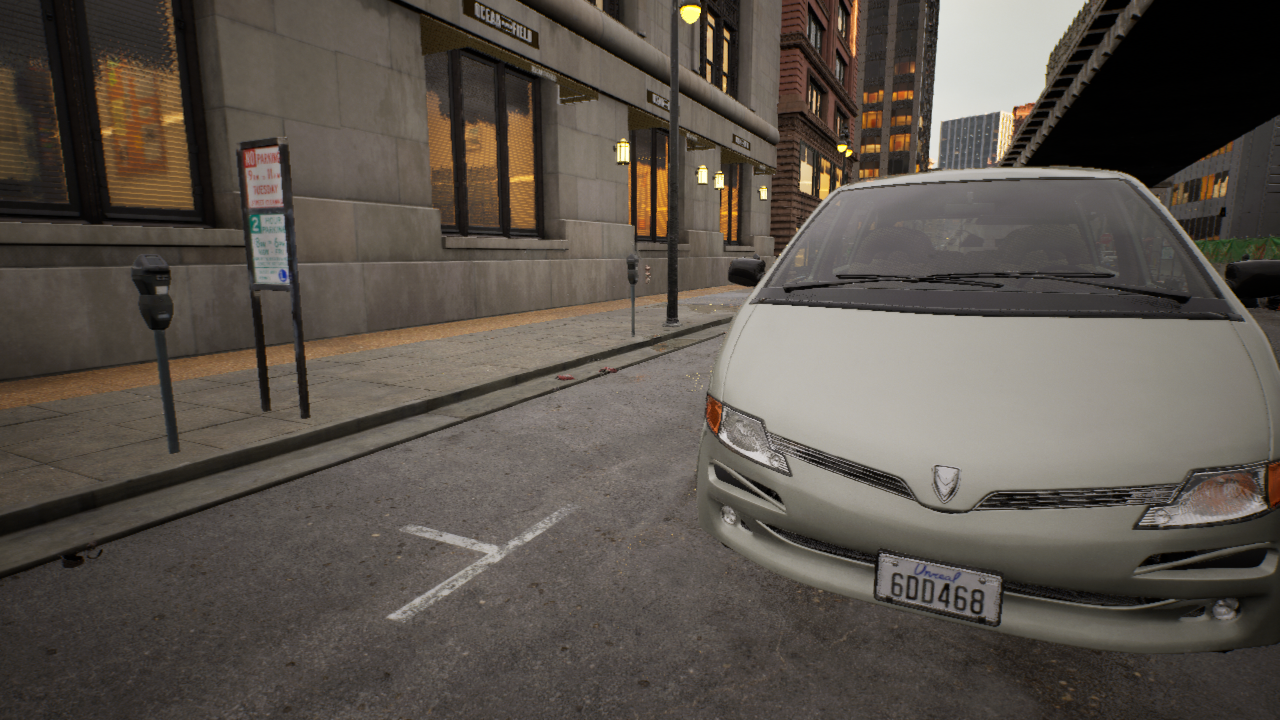
Venue: downtown
Lighting: golden hour
Vehicle rig: minivan